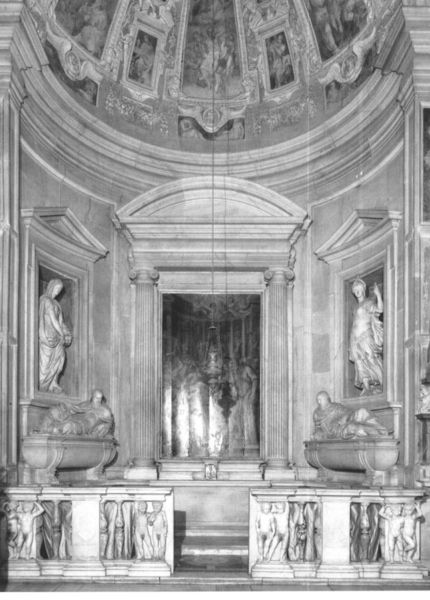
Titel: Rom, S. Pietro in Montorio, Capella del Monte
Standort: Rom, S. Pietro in Montorio (EU - I - Latium)
Schlagwörter: lampe, lampen, marmor, säule, säulen, zaun, architektur, stein, kirche, figur, decke, renaissance, skulptur, statue, bogen, italien, pilaster, kuppel, kontrapost, plastik, foto, photographie, nische, antike, religion, dom, altar, rom, photo, schranke, skulpturen, statuen, grab, christlich, apsis, florenz, chor, kapelle, griechenland, tempel, apoll, maria, sakral, sakralbau, standbild, mamor, apollon, aedikula, medici, deckenmalerei, grabmahl, tambour, sarkophag, kappelle, flussgott, kapele, flussgötter, altuar